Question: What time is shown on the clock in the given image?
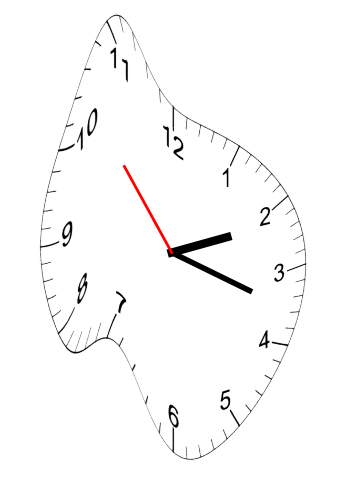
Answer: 02:17:53